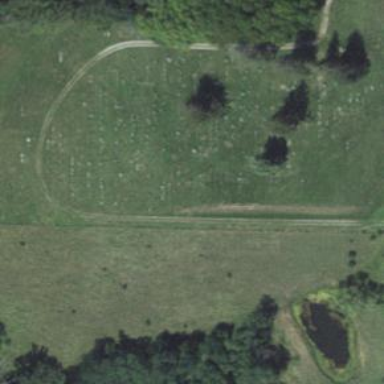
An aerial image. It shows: Cemetery.